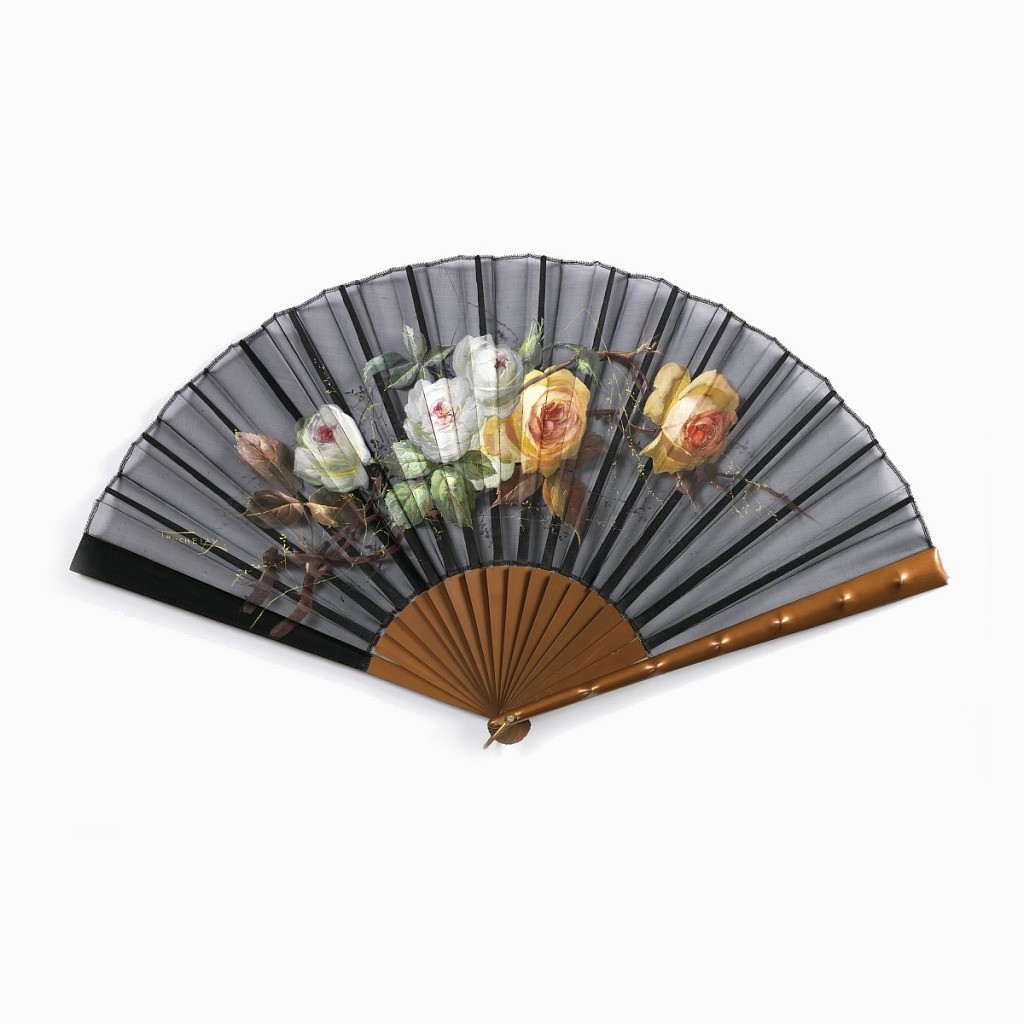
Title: Pleated fan
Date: late 19th century
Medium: Silk gauze leaf painted with gouache, gilded wood sticks
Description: Pleated fan with painted black gauze leaf. Obverse: painted sprig of white and Tea roses. Reverse: plain.  Plain wood sticks gilded a rust color. Guards: with same finish as sticks; decorated with bumps imitating bamboo.